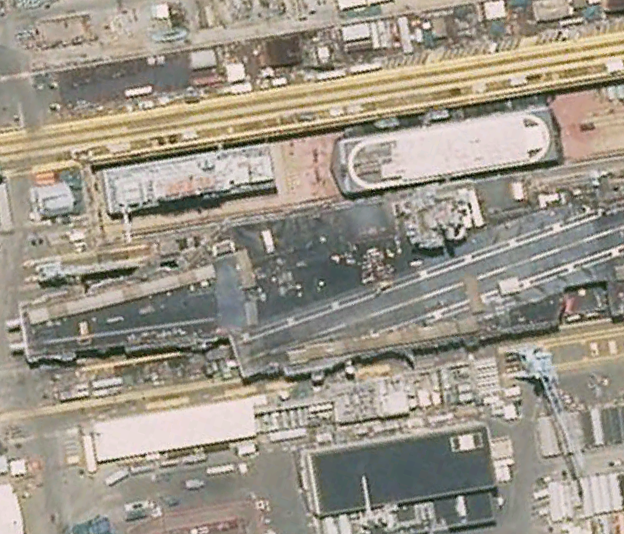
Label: aircraft_carrier